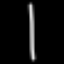
Label: line